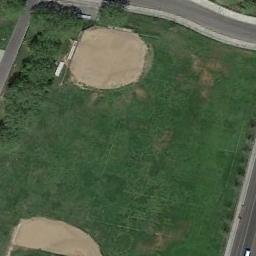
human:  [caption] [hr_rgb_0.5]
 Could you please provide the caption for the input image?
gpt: There is a baseball diamond in the middle of grass by the road .

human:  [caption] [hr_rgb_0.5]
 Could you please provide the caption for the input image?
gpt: There are 11 baseball courts in the picture, Four of which are double the others .

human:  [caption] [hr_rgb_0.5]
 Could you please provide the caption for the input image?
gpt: Two baseball diamonds on the lawn with some trees and some roads beside .

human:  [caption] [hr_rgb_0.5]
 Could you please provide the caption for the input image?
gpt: There is a baseball diamond in the grass along the roads .

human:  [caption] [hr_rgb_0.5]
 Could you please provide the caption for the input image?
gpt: The four baseball diamonds are bounded by roads .